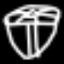
Label: diamond